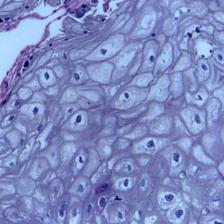
Diagnosis: OSCC